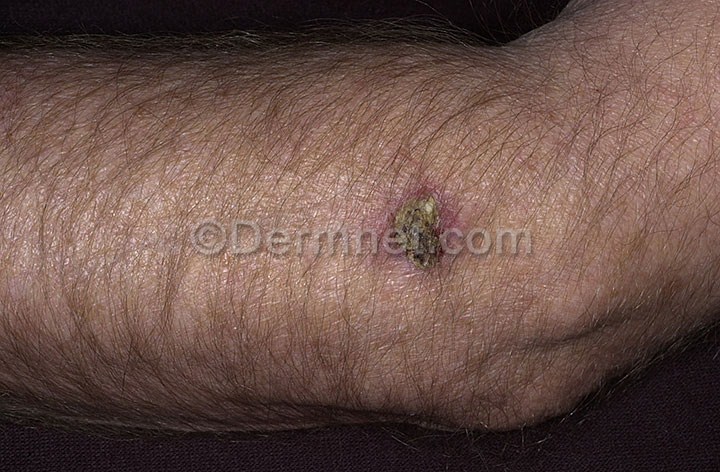
Disease: Actinic Keratosis Basal Cell Carcinoma and other Malignant Lesions